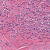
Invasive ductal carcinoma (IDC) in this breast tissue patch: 0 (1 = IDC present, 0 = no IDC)